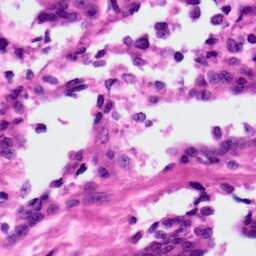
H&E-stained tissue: Ovarian